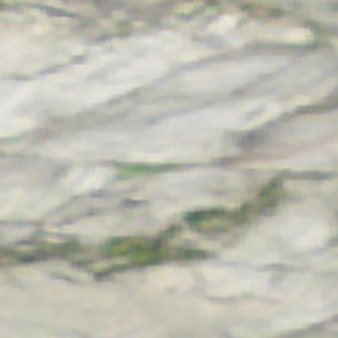
Label: other